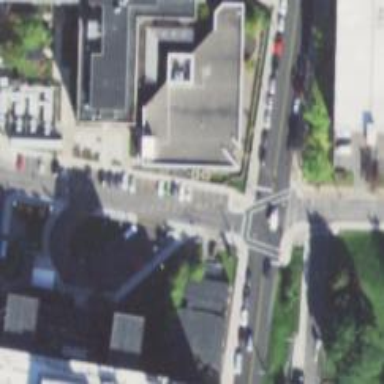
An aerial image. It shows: Pedestrian crossing with zebra markings on the footway.